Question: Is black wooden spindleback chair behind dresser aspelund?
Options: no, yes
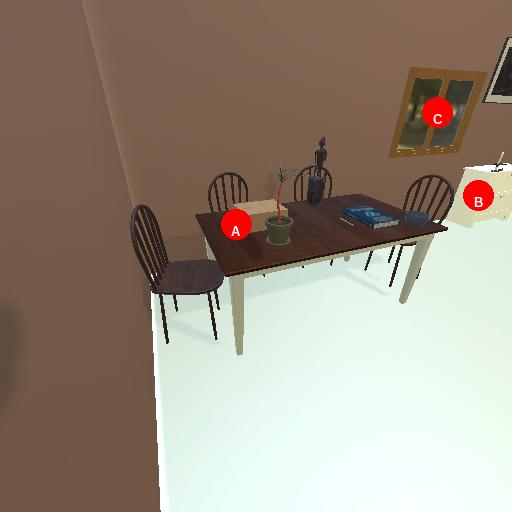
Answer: no